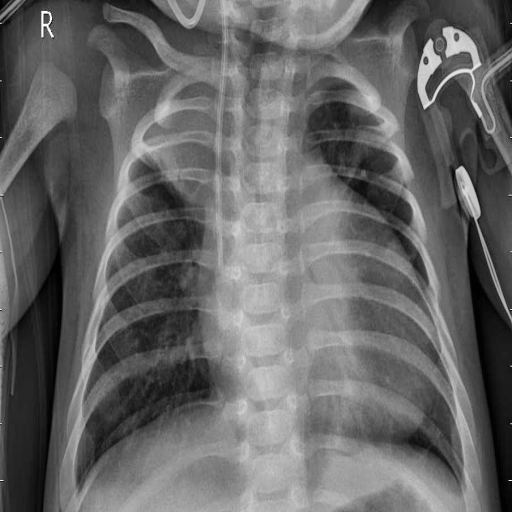
Finding: PNEUMONIA